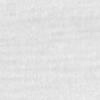
Label: no_change